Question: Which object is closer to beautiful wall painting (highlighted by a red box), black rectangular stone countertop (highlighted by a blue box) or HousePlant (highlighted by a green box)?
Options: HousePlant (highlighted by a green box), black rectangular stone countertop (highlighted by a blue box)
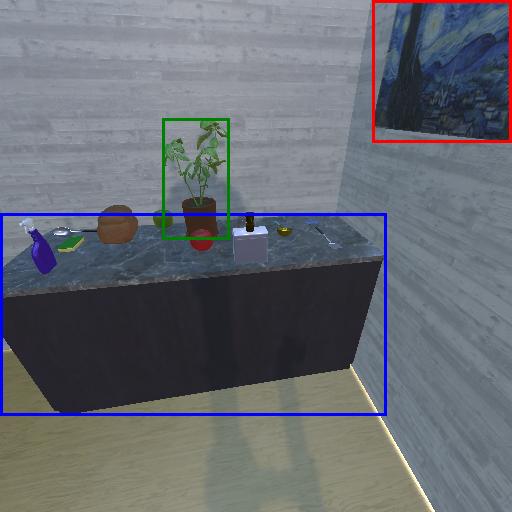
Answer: HousePlant (highlighted by a green box)